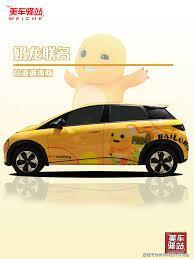
Label: nailong